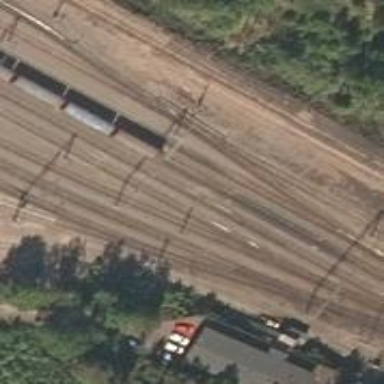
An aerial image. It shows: Rail yard with electrified contact lines for the railway.